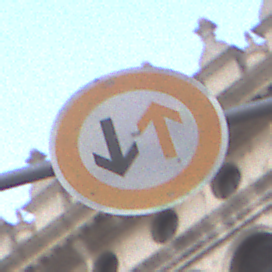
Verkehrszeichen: VorrangDesGegenverkehrs
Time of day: SunriseSunset
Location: Outdoor (Urban)
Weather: PartlyCloudy
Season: NotSpecified
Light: Natural